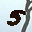
Label: 5